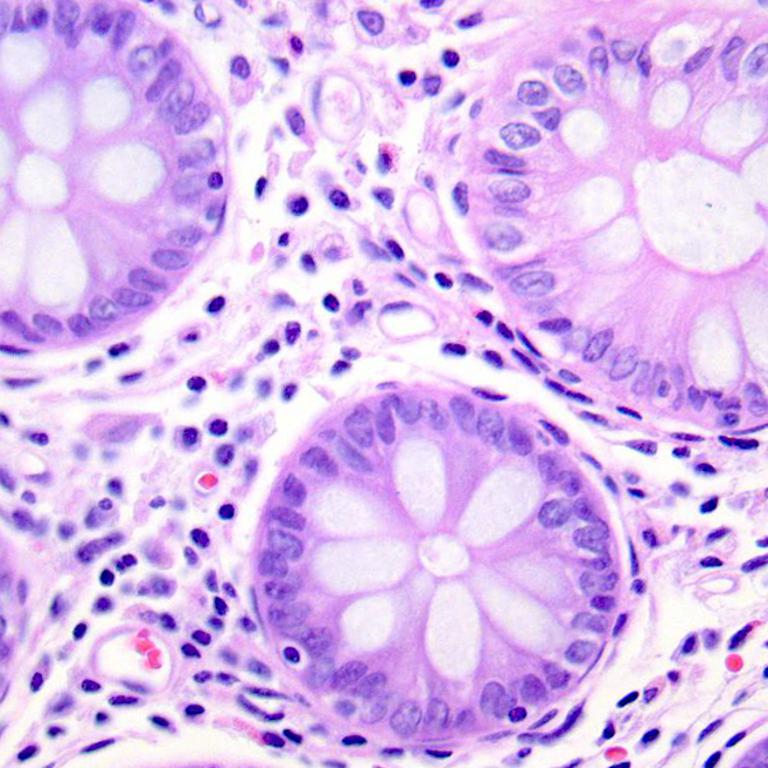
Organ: colon
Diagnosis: benign